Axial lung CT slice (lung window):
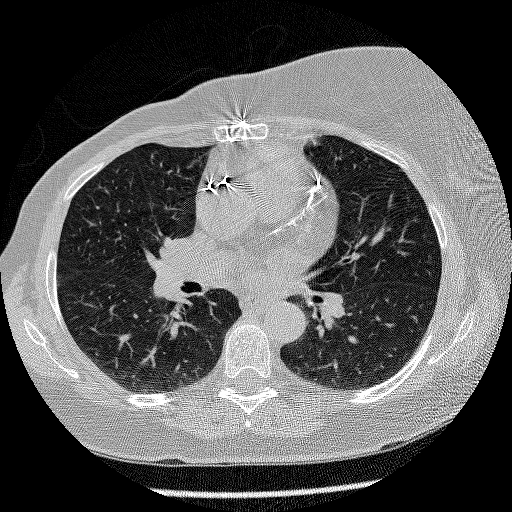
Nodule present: no